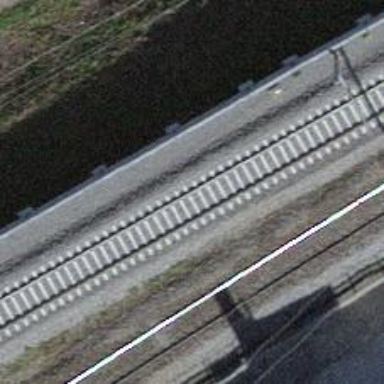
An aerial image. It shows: Single-track electrified railway with contact line.